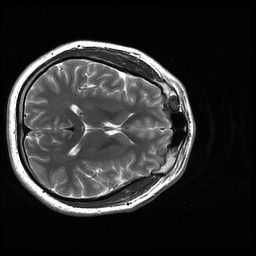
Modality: T2w
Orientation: axial
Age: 25
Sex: male
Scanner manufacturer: ge
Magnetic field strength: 3 T
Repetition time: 5.192 s
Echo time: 0.1003 s